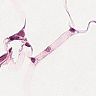
Metastatic tissue present: no